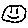
Label: smiley face